Field crop: maize
Growth stage: 2
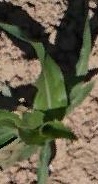
Species: maize